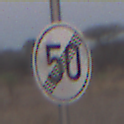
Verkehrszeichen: EndeGeschwindigkeit50
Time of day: SunriseSunset
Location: Outdoor (Nature)
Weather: Clear
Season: NotSpecified
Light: Natural